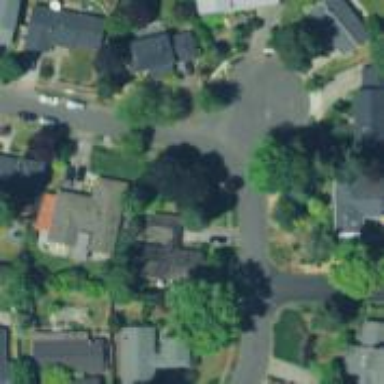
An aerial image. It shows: Residential road with sidewalk on the left.